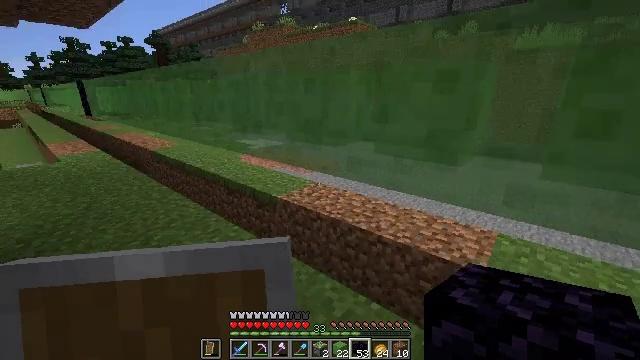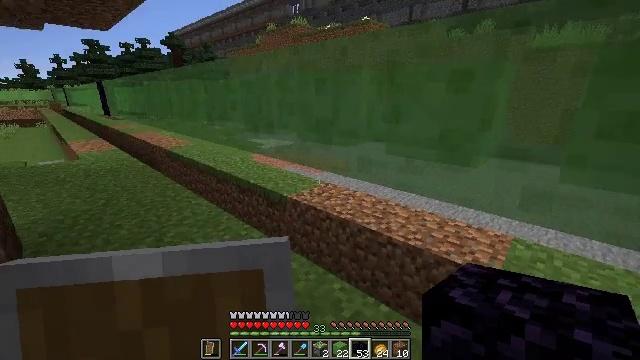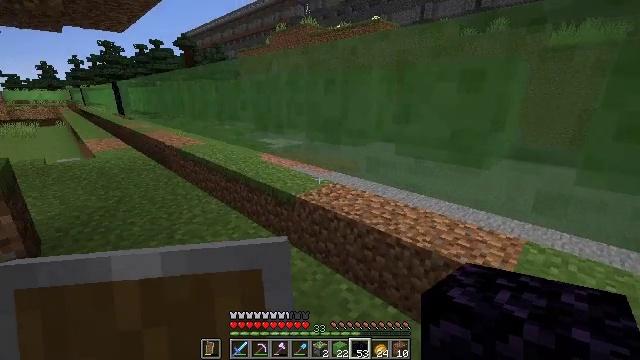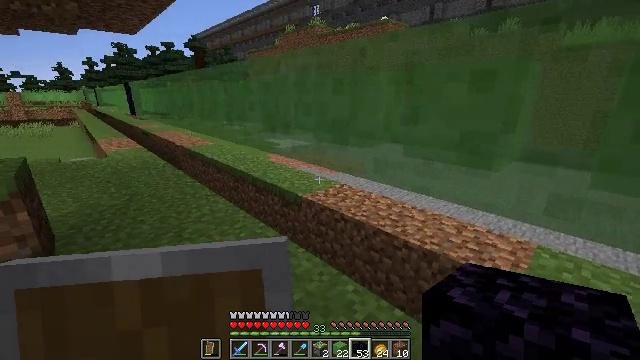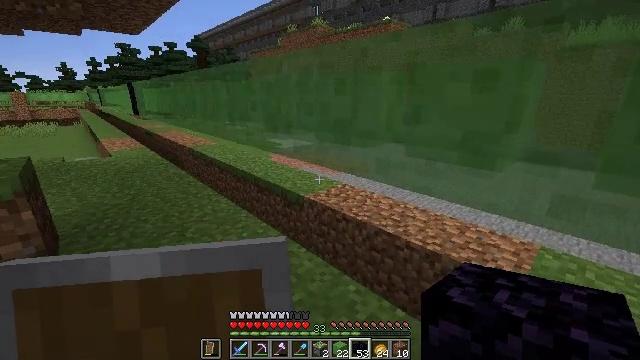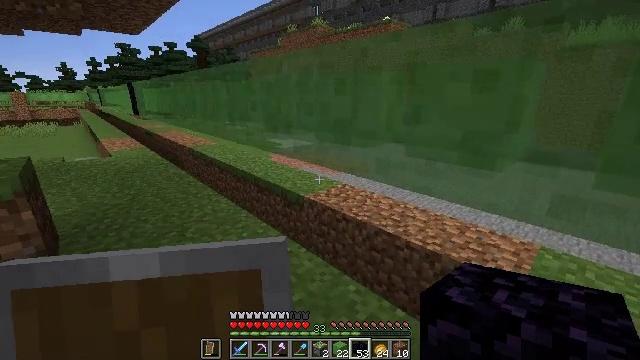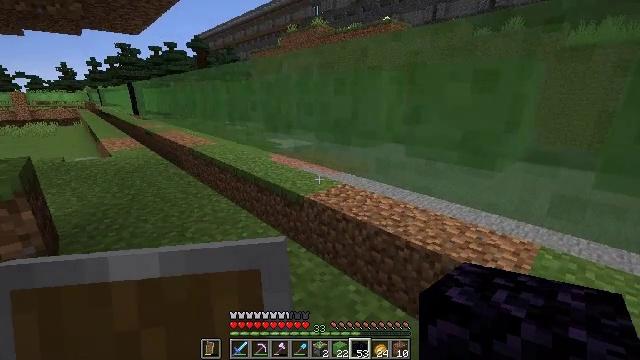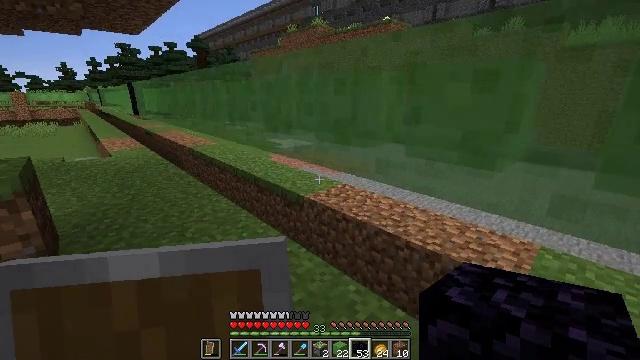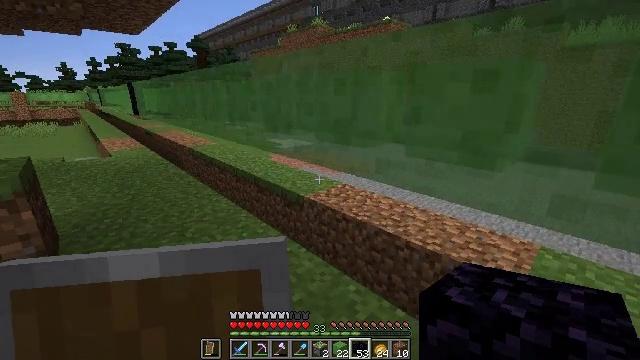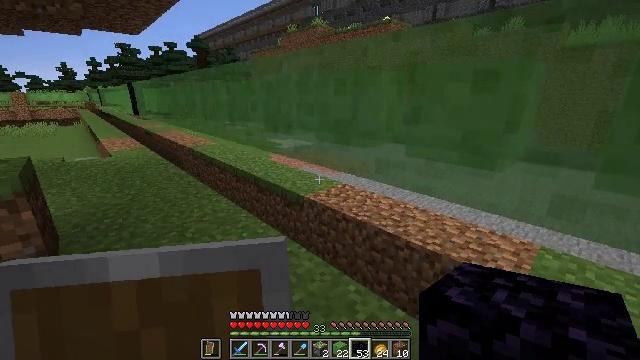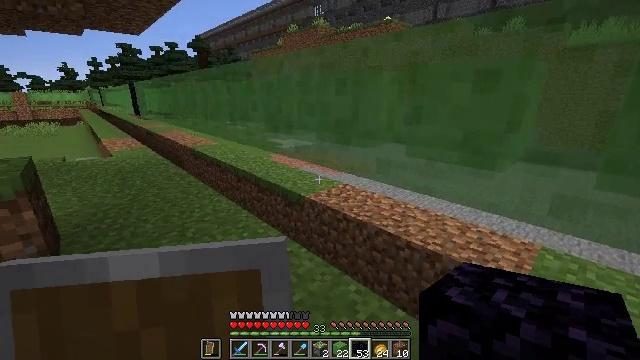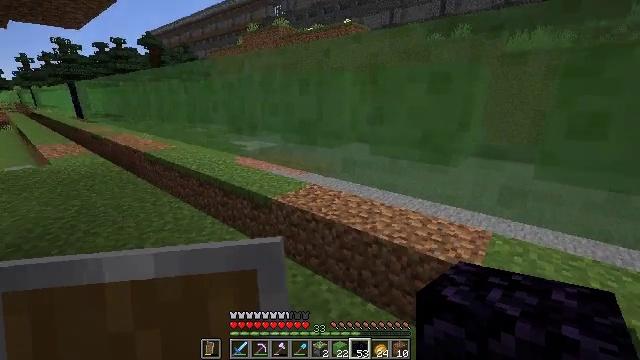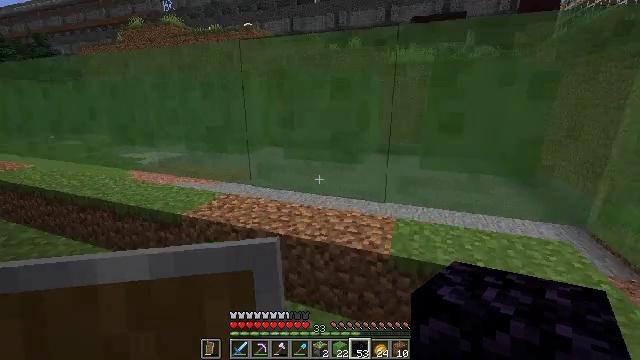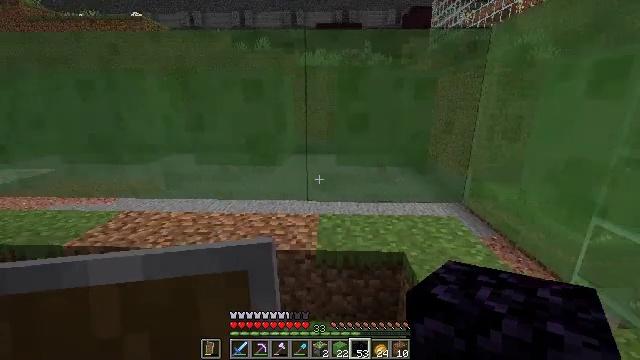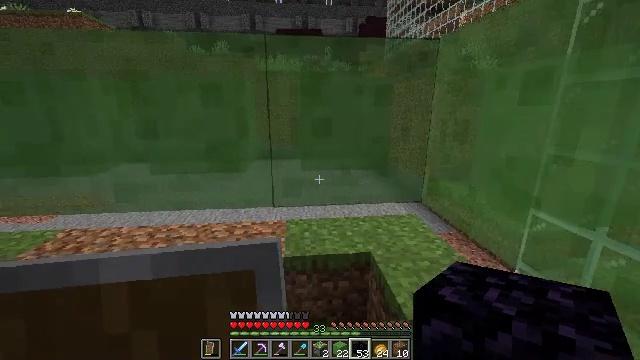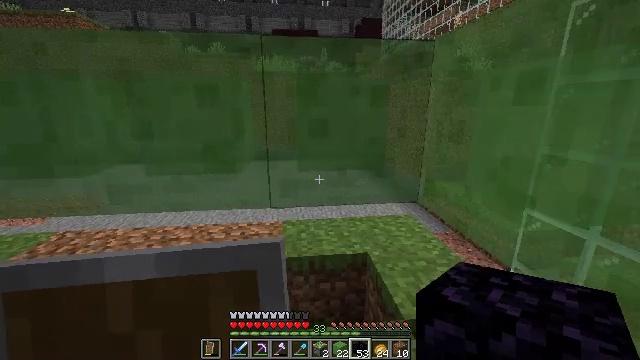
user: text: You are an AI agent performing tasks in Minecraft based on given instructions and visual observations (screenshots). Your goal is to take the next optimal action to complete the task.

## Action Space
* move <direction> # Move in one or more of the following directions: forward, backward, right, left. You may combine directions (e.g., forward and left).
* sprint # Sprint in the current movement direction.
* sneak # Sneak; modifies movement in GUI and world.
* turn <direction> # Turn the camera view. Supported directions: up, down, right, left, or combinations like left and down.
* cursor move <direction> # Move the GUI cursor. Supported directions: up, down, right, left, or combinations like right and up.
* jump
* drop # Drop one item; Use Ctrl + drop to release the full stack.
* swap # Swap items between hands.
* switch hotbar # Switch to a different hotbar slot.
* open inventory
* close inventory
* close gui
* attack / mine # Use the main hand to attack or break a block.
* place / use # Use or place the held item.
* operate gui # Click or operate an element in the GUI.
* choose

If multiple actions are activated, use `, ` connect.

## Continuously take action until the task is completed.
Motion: motion action
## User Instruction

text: Harvest the slime block from the ground.
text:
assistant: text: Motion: turn left
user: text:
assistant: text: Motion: turn left
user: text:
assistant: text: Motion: turn left
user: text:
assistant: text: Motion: no_op
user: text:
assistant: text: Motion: no_op
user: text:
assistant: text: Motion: no_op
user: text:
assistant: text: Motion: no_op
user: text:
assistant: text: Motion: no_op
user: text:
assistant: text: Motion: no_op
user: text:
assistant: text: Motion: no_op
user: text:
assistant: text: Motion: turn right
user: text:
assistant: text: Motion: turn right
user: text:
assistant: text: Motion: turn right
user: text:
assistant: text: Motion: turn right and up
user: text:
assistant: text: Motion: no_op
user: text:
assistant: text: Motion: no_op
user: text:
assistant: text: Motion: no_op
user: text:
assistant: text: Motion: no_op
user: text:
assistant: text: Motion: turn left
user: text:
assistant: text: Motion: turn left and down
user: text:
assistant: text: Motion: turn left
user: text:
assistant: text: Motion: turn left
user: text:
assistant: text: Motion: no_op
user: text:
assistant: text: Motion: no_op
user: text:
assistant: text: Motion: no_op
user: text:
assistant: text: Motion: turn right and up
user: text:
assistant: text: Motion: turn right and up
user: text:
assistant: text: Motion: turn right
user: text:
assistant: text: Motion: no_op
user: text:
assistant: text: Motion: no_op